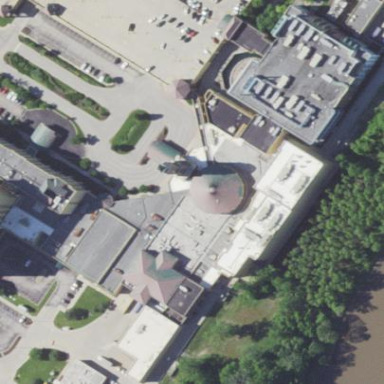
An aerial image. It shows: Building designated as casino.